Field crop: maize
Growth stage: 2
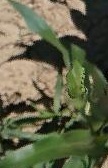
Species: maize